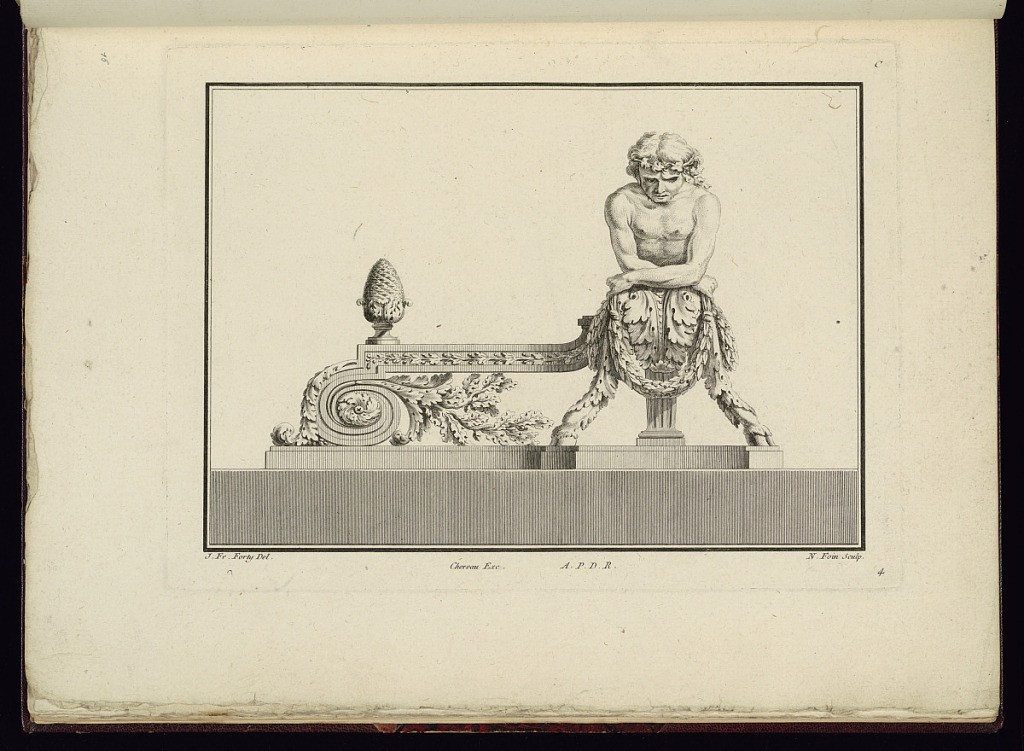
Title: Andiron (Firedog) Design
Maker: Jean François Forty, active 1775 – 1790
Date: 1775–94
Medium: Etching on paper
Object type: Print
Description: Design for an andiron (firedog) in the form of a seated faun, with scrolling leaves (rinceaux), festoon of laurel leaves, acanthus leaves, rosette, and an acorn. The plate is numbered and signed.